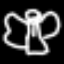
Label: angel